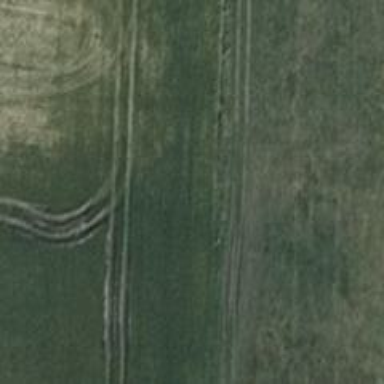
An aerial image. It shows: Grassy path.